Question: Suppose I have 2D images which contain dots and I can approximately detect each centerpoints of the dots, how I can detect it's either square lattice (square grid) or rhombic (rotated 45 degree)?

Fortunately my images are regular and not deformed. The rhombic case is actually similar to square but it's only rotated 45 degree. The only issues are:
1. I can detect the circle using hough transform but of course the centerpoints are approximate.
2. The points do not necessarily fill the entire image (see image below)
I have been thinking something similar to checkerboard pattern calibration in OpenCV (but of course no camera parameters),
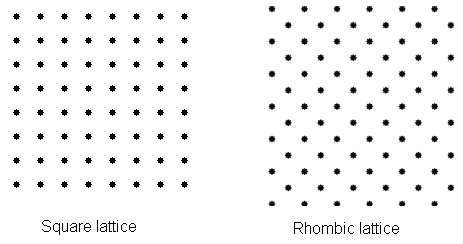
Answer: One way to do it might be following:
1. Detect the circle using Hough transform but of course the centerpoints are approximate;
2. Choose arbitrary number of points to test. Number of points depends on how accurate you must be / how fast you need to process an image. Multiple points are needed to implement voting to reduce impact of errors. You can use any method to choose points - either complete random or semi random (random with certain point distribution across the image);
3. To detect orientation of grid for each point chosen do nearest neighbor search and find 4 nearest neighbors. Those neighbors will be on edges of the grid lines that goes through particular point. Depending on data-set size you could find neighbors by yourself with two for loops or you could use OpenCV knnSearch method from FLANN library (Fast Library for Approximate Nearest Neighbors);
4. When you have 4 nearest neighbors for each point, you need to determine orientation of lattice at specified point. For that you need to calculate vertical and horizontal distance between each sample point and it's neighbor. If the lattice is squared then Min(deltaX, deltaY) should be close to 0. If it is rhombic, then it will be about half of distance between each two points. Process all the neighbors and make a decision whether lattice it is square or rhombic at this point. Do that for every test point and collect results;
5. Process results and make final decision on lattice orientation depending on votes from each test point.